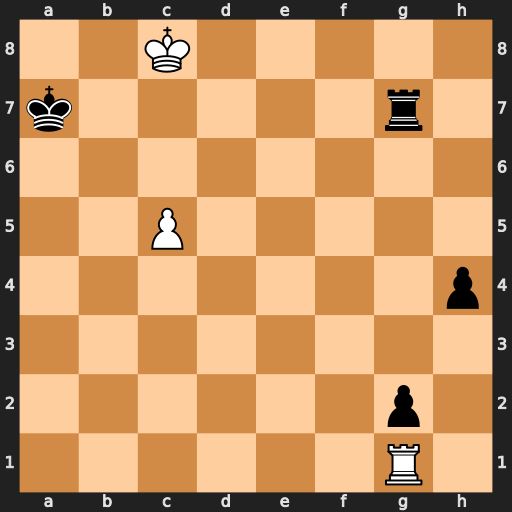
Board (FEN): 2K5/k5r1/8/2P5/7p/8/6p1/6R1
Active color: w
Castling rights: -
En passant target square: -
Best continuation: Ra1#